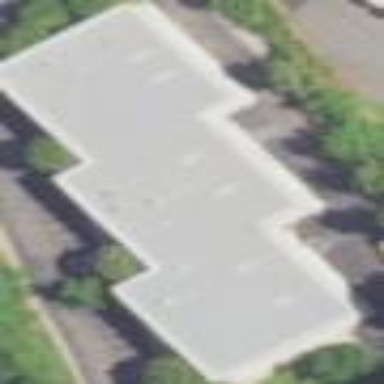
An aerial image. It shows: Commercial building.